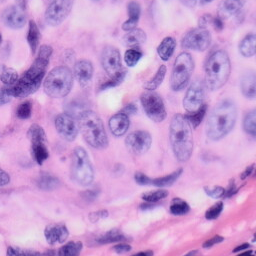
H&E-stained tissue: Skin